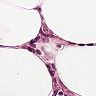
Metastatic tissue present: no